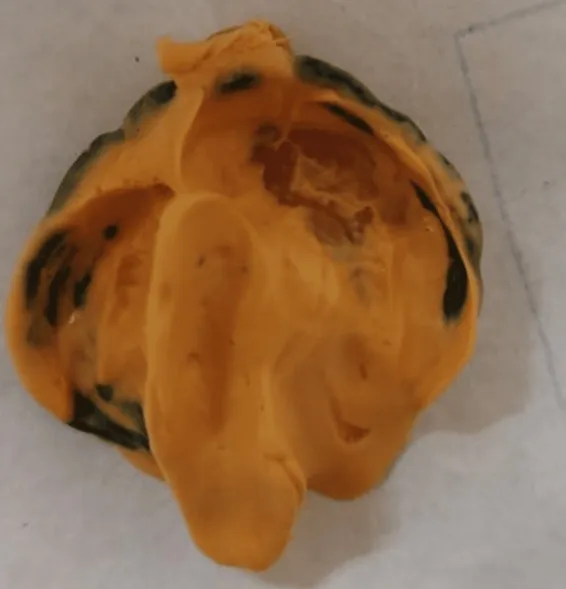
Final impression.
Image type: medical_photograph (other_medical_photograph)